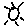
Label: sun